Field crop: tomato
Growth stage: 1
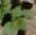
Species: solanum